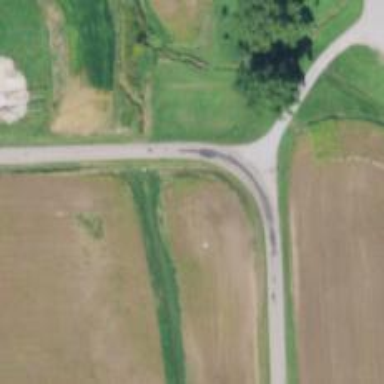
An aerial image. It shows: Tertiary road.